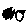
Label: circle